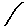
Label: line